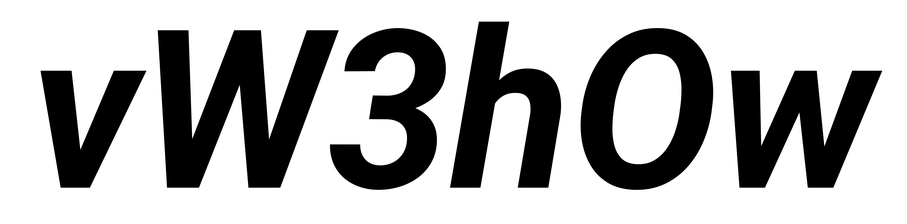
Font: Roboto-Italic_Bold_Italic